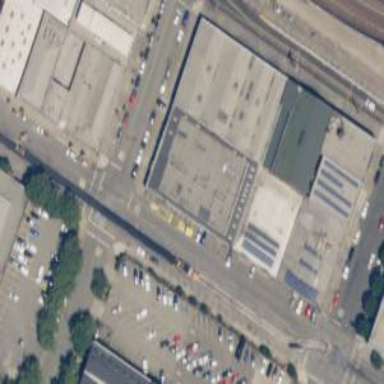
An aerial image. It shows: Industrial building.